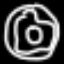
Label: donut